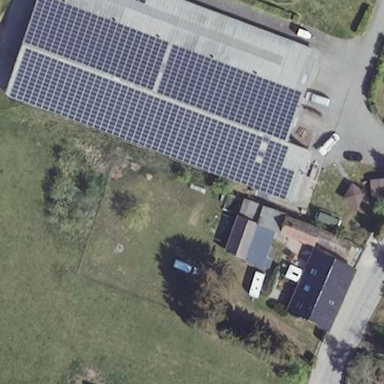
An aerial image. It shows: Building equipped with solar photovoltaic panel for generating electricity. The small installation is solar power generator.